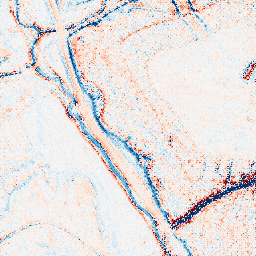
Category: edge_preserving
Decomposition family: bilateral
Decomposition parameters: d: 15
sigma_color: 150
sigma_space: 75
Upsampling method: regularized
Upsampling parameters: scale: 2
lambda_reg: 0.1
Upsampling scale: 2